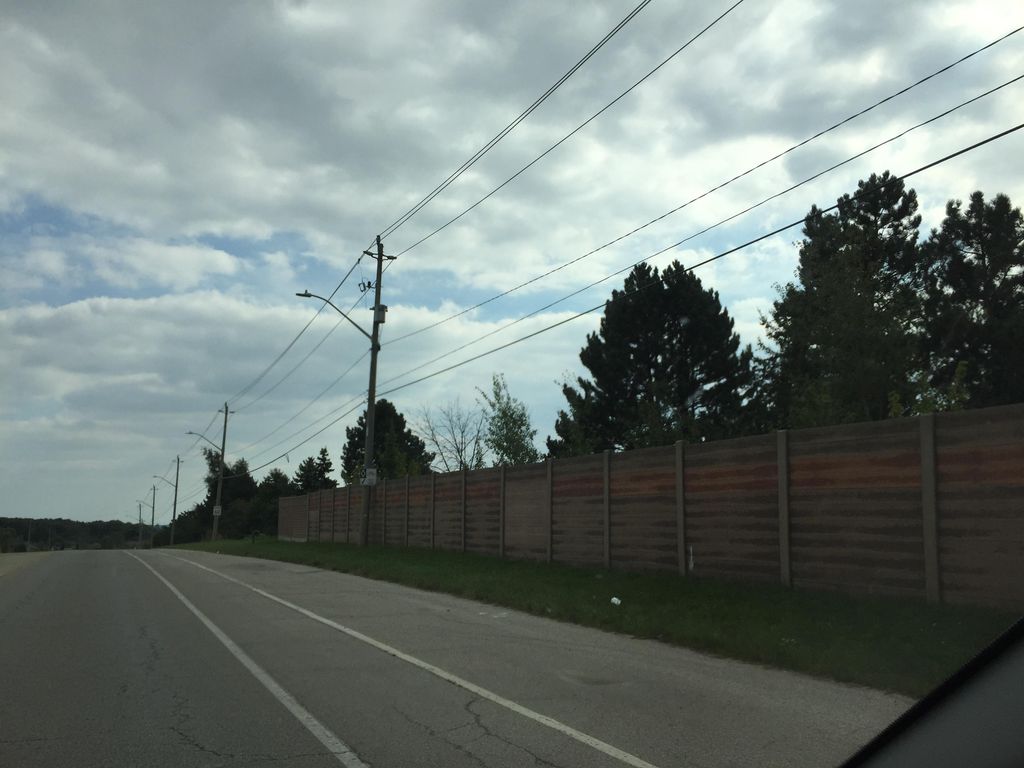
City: kitchener-waterloo